Field crop: maize
Growth stage: 2
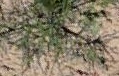
Species: salsola